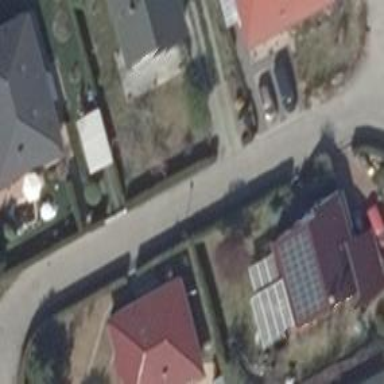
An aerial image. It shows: Living street.